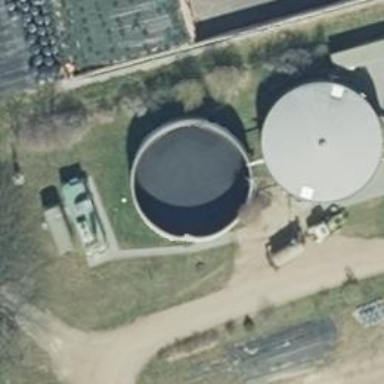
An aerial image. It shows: Storage tank building.